Question: I have the following in Confluence:
'''
{panel}
Hello World 1
{panel}
{sql-query:datasource=DS|output=wiki|table=false|macros=true}
select '\{panel\}\' from dual
{sql-query}
{sql-query:datasource=DS|output=wiki|table=false|macros=true}
select 'Hello World 2\' from dual
{sql-query}
{sql-query:datasource=DS|output=wiki|table=false|macros=true}
select '\{panel\}' from dual
{sql-query}
'''
The first panel (Hello World 1) displays correctly. The second panel (Hello World 2) does not. See output below.

How do I get Confluence to evaluate the wiki markup in the data that is returned from the SQL?
I have tried enclosing everything in a run macro e.g.
'''
{run:hideParameters=true|hideRun=true|autoRun=true}
...
{run}
'''
but this does not seem to have any effect.
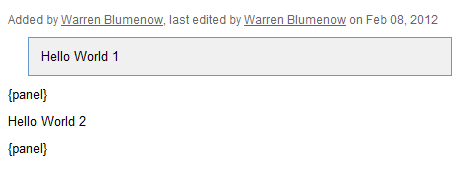
Answer: After some hair pulling, and thanks in part to the information provided in @Steffen's answer, I found the following solution:
'''
{sql-query:datasource=DS|table=false|output=wiki}
select macroline from
(
select 10 as seq, '{panel}' as macroline from dual
union
select 20 as seq, 'Hello World 2' as macroline from dual
union
select 30 as seq, '{panel}' as macroline from dual
)
order by seq
{sql-query}
'''
A bit painful having to construct it all in one query but this gives the desired result.